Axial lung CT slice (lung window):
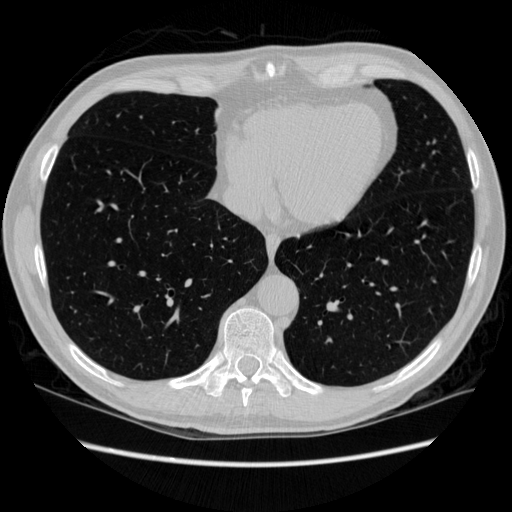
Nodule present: no